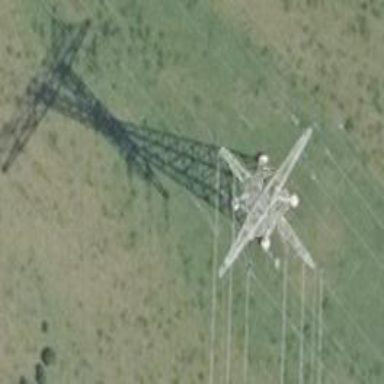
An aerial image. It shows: Power line is depicted.